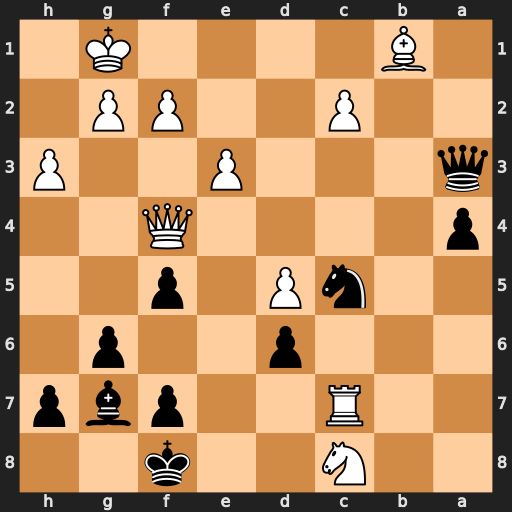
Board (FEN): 2N2k2/2R2pbp/3p2p1/2nP1p2/p4Q2/q3P2P/2P2PP1/1B4K1
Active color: b
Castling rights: -
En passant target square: -
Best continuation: Qc1+ Kh2 Be5 Qxe5 dxe5